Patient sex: F
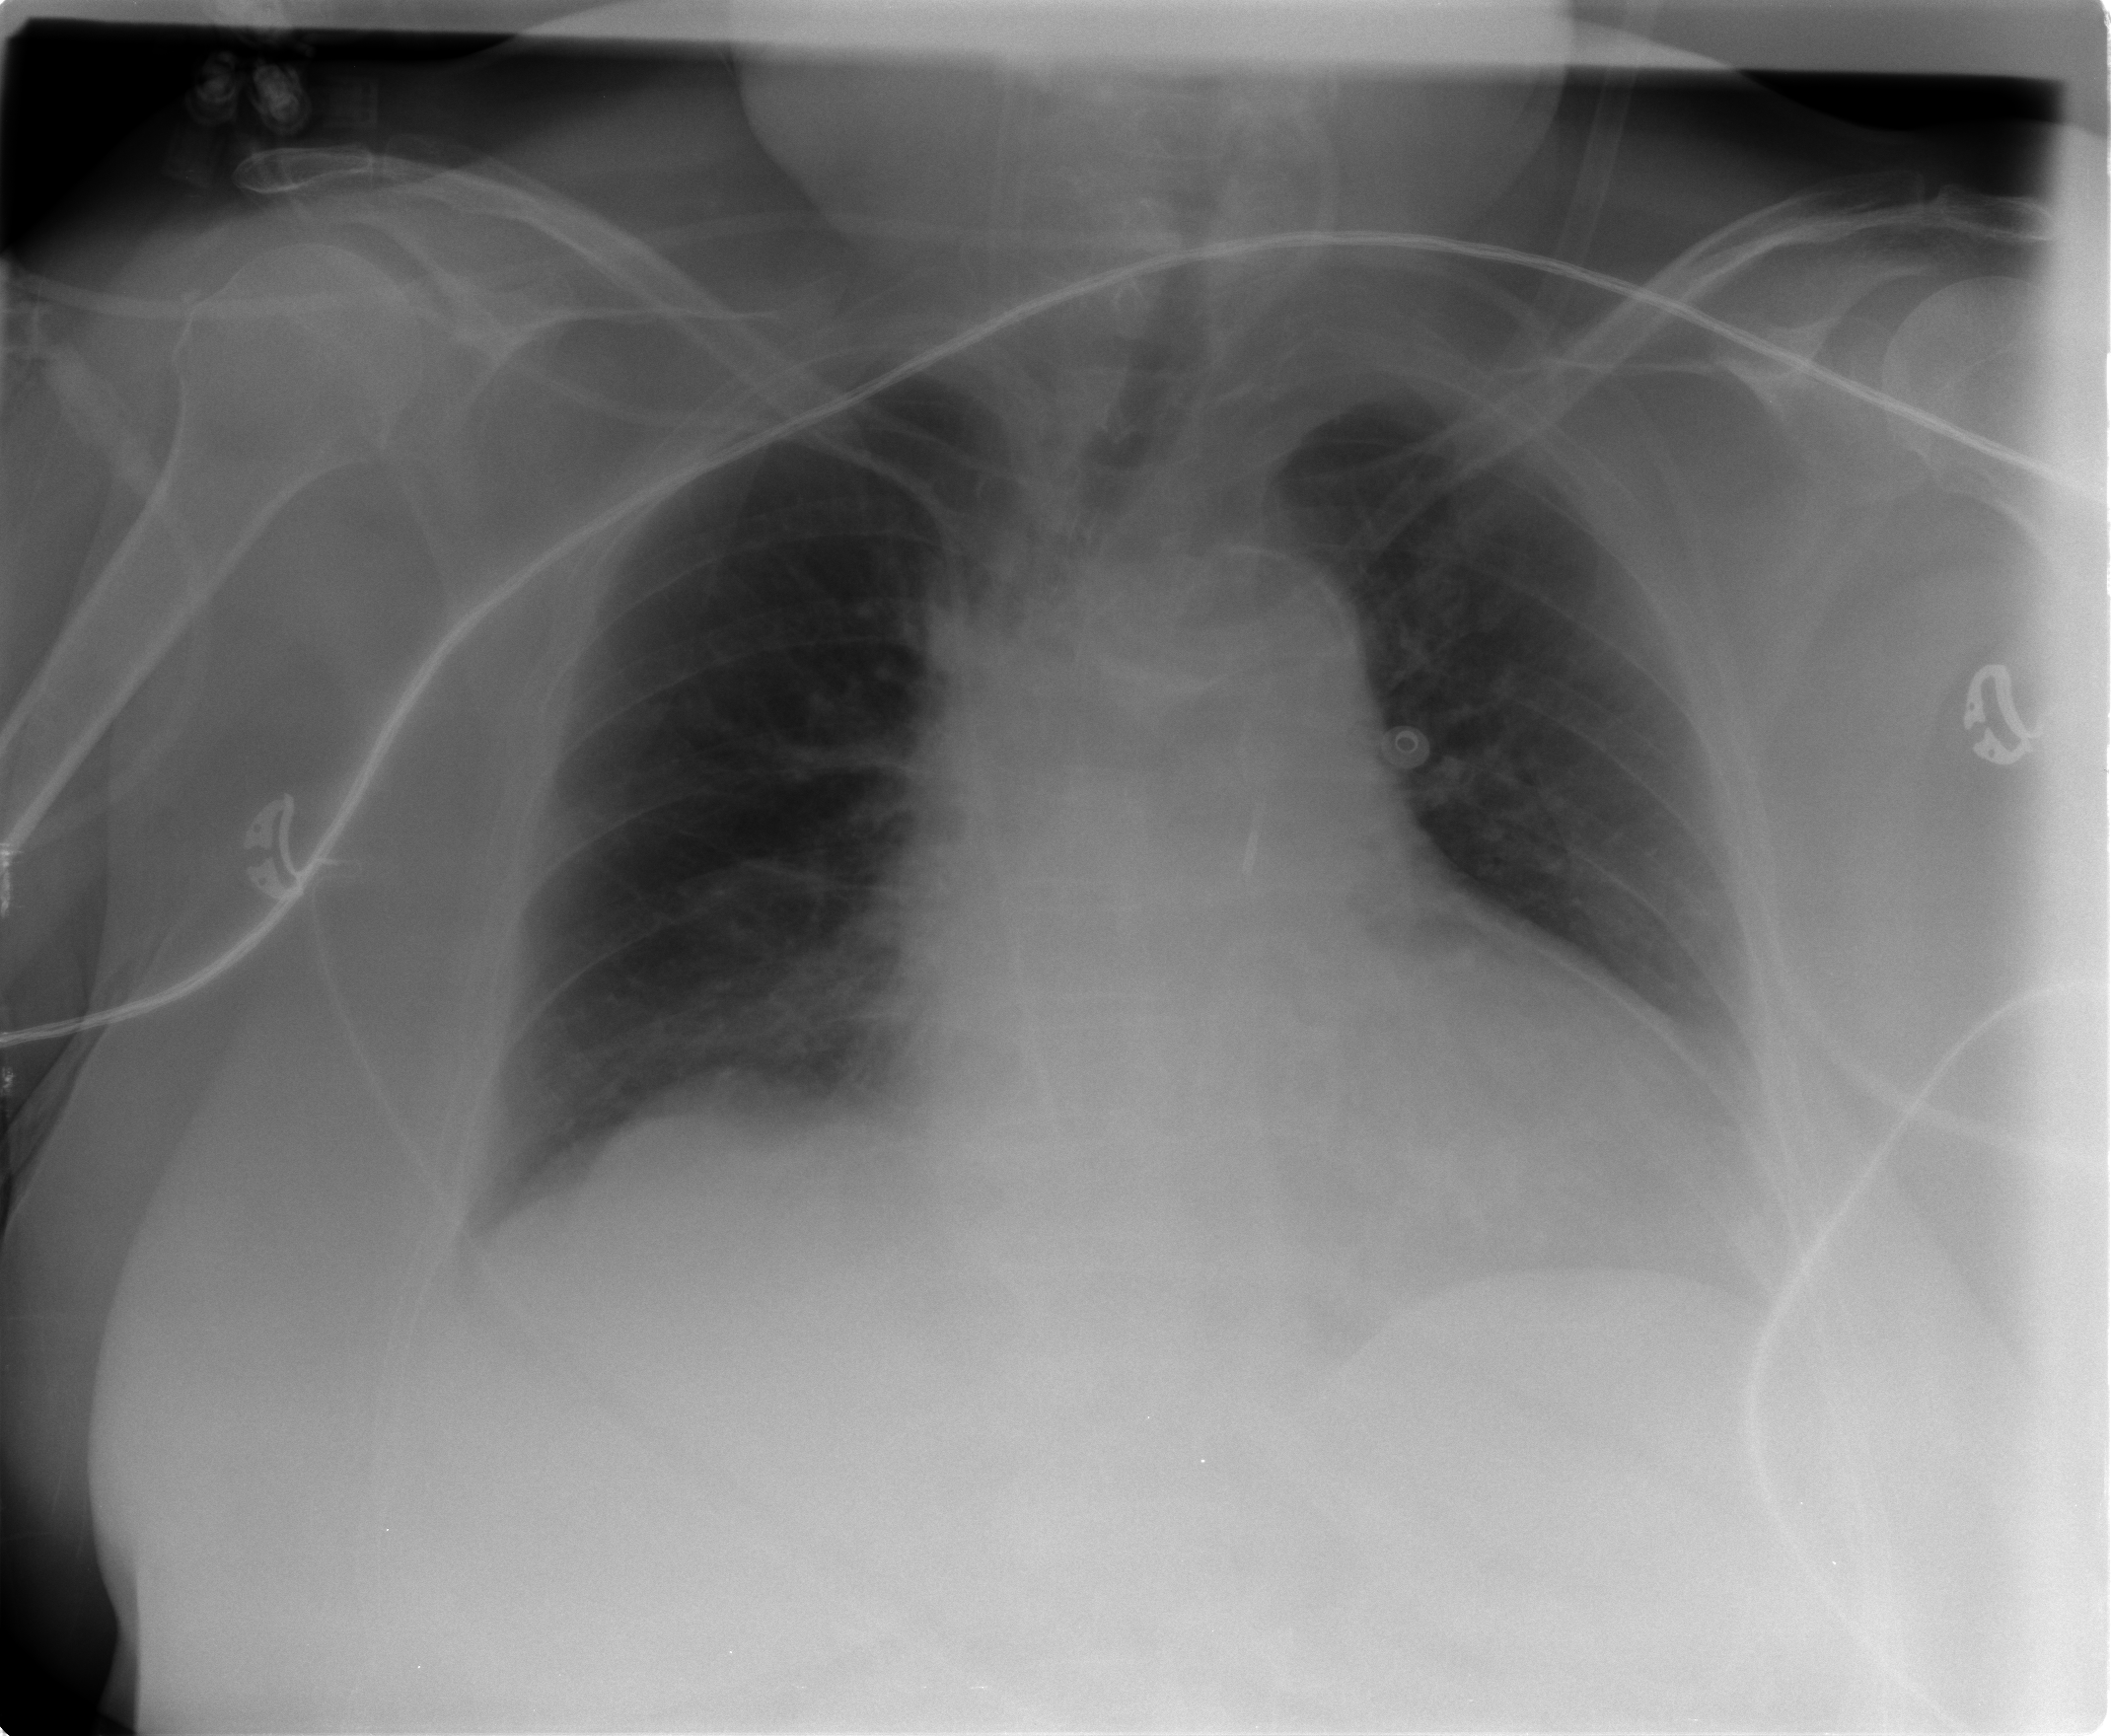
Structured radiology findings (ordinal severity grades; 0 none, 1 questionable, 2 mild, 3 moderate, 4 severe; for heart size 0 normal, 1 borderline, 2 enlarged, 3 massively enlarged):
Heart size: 2
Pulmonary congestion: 0
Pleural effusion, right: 1
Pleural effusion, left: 2
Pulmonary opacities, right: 0
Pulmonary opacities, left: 0
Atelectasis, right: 2
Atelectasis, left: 2